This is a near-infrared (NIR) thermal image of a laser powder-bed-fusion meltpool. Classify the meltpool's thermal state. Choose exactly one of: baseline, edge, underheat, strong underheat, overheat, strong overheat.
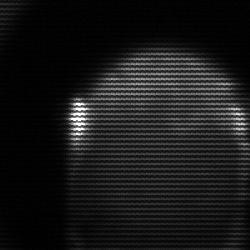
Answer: edge